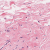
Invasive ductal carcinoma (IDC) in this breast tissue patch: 0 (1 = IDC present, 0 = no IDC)